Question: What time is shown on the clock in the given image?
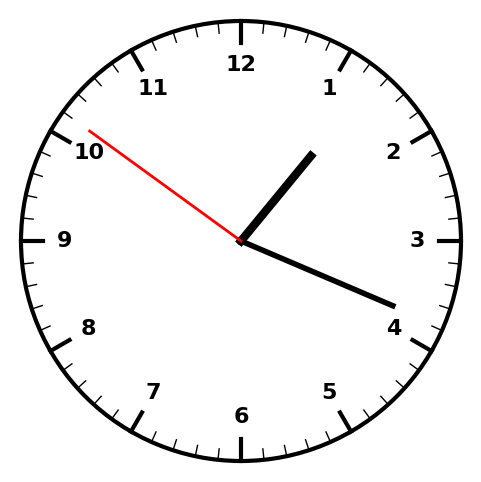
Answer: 01:18:51